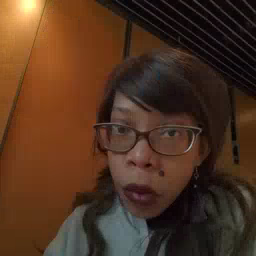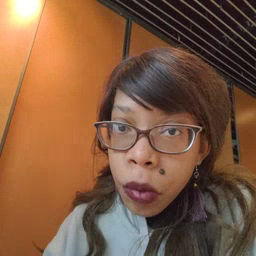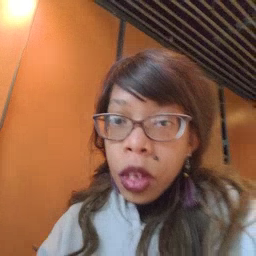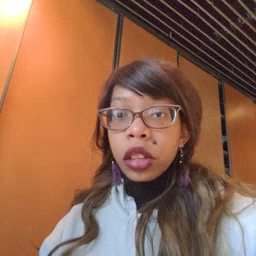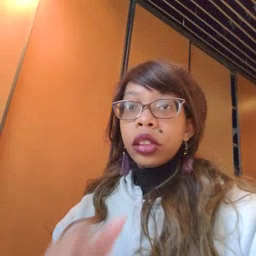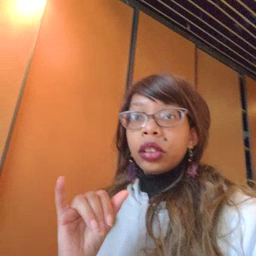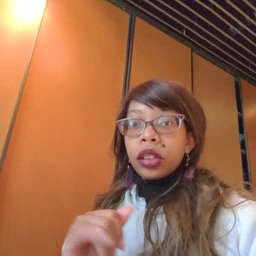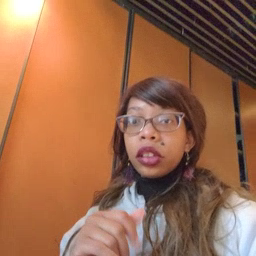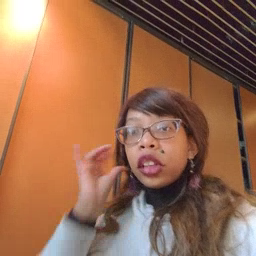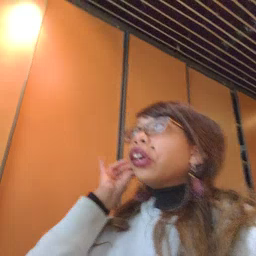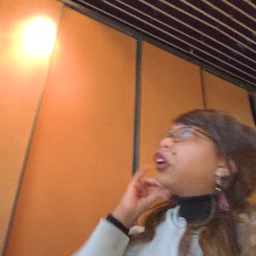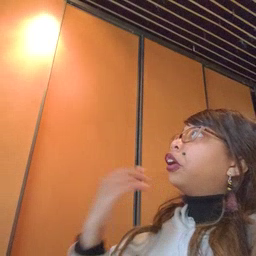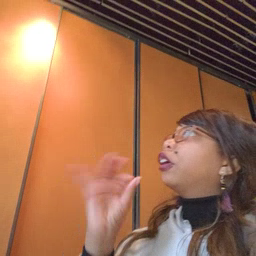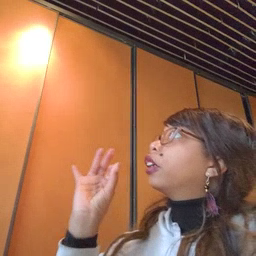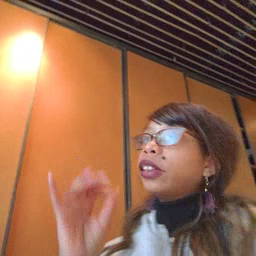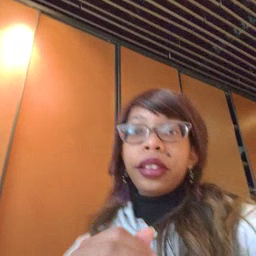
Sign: morning